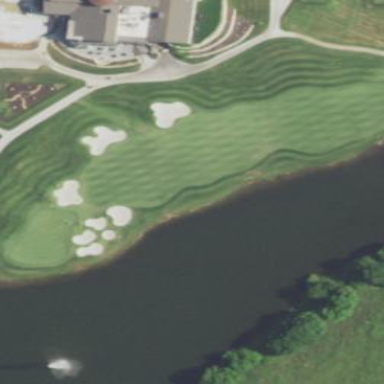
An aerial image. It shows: Rough area on grassy golf course.